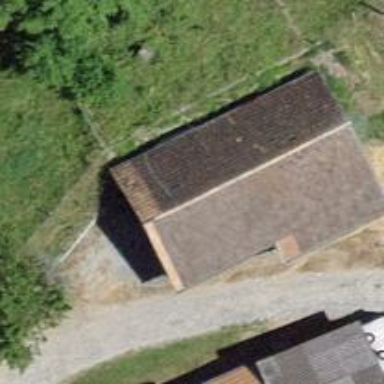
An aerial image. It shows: Rural barn.